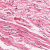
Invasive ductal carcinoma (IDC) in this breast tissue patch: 0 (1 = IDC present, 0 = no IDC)